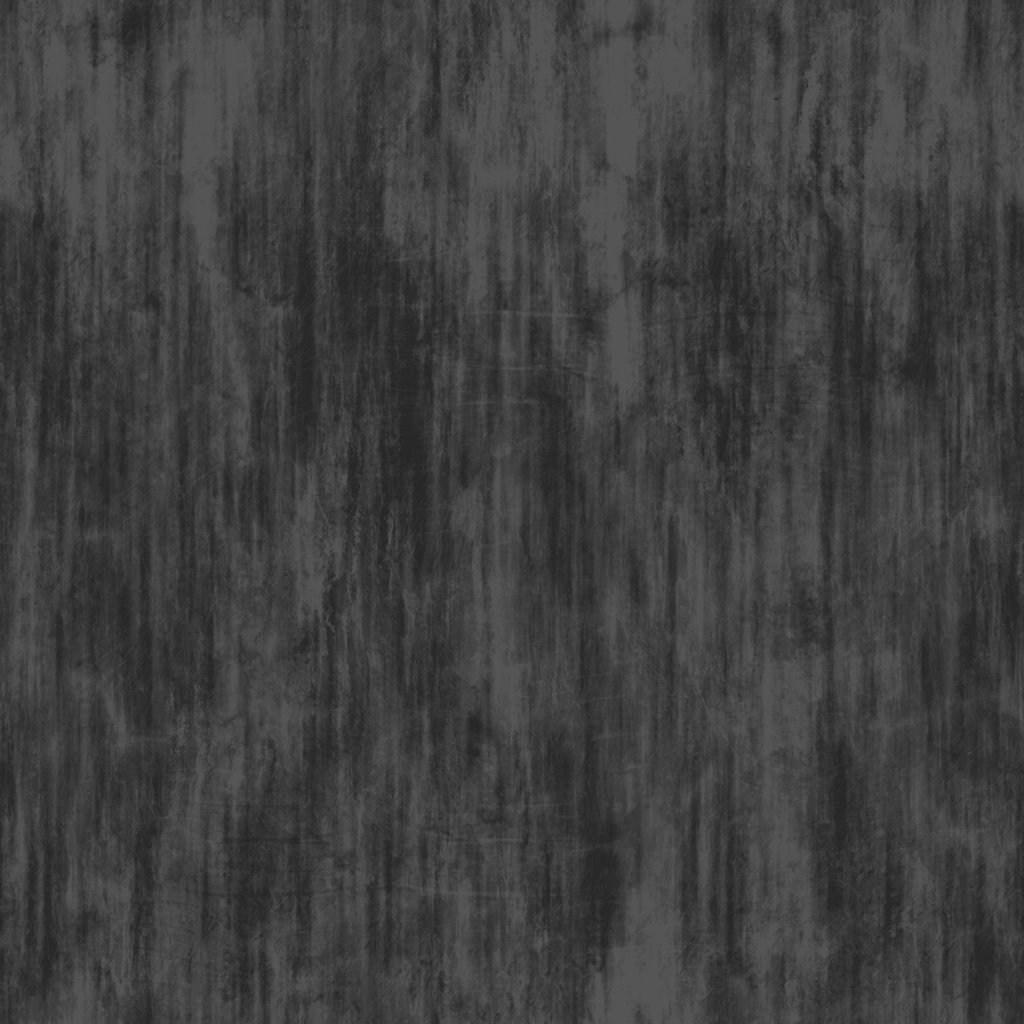
Texture map type: Roughness